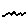
Label: zigzag